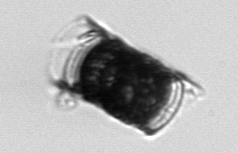
Label: Paralia_sulcata